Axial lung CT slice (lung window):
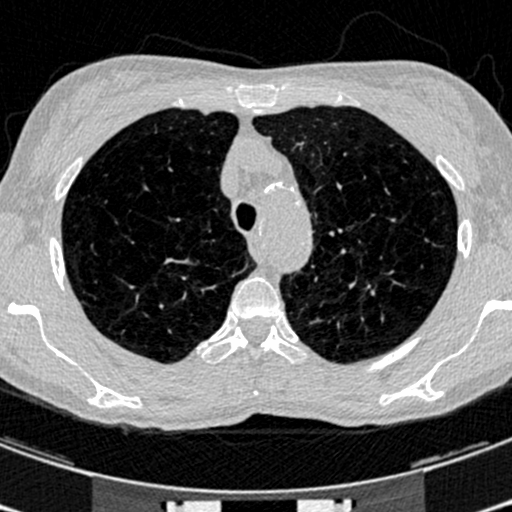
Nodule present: no